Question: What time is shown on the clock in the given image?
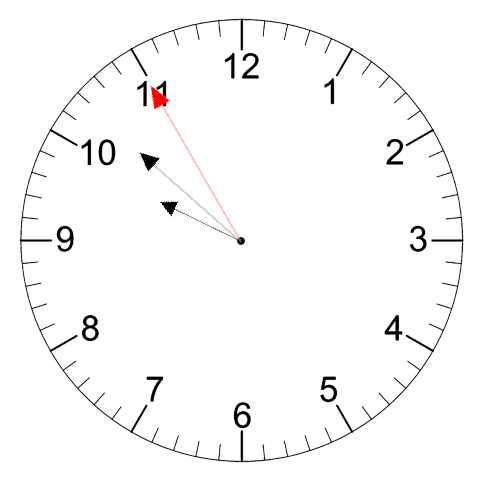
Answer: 09:51:55